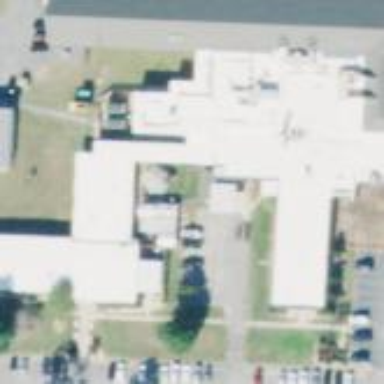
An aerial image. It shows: Hospital.